Question: When implementing '"s"' (relative cubic Bezier arc) and '"t"' (relative quadratic Bezier arc) commands are the coordinates of the implicitly defined control point used as base for next relative coordinate or not?
In other words consider the following cubic arc:

- 'cp'- 'ip'- 'ep'- 'fp'
Should be the relative coordinates of 'ep' use as base 'ip' (the implicit point) or should they be relative to 'cp' (the current point of the path)?
In the official documentation I found this unclear and no example using relative coordinates in these cases.
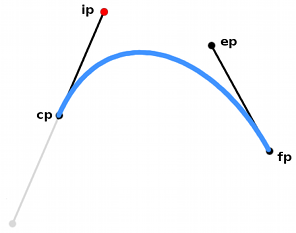
Answer: The <URL>.
- relative to the point - sorry, should have been explicit. The same document linked to above includes the following:
> For the relative versions of the commands, all coordinate values are relative to the current point at the start of the command